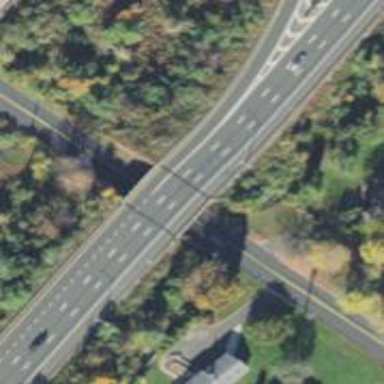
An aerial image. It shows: Bridge over motorway_link.